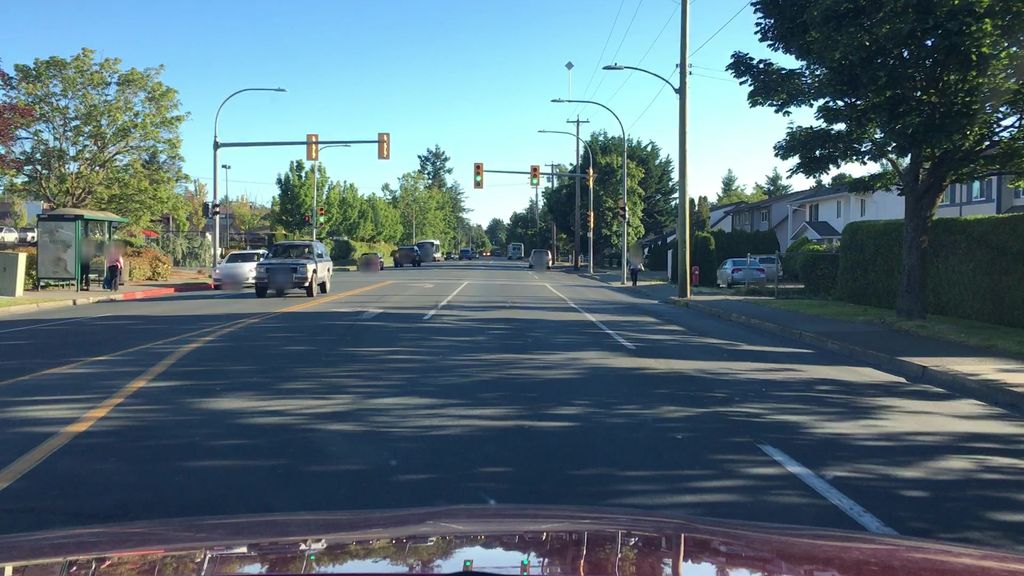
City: victoria